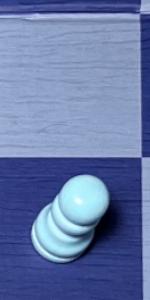
Label: Pawn_White